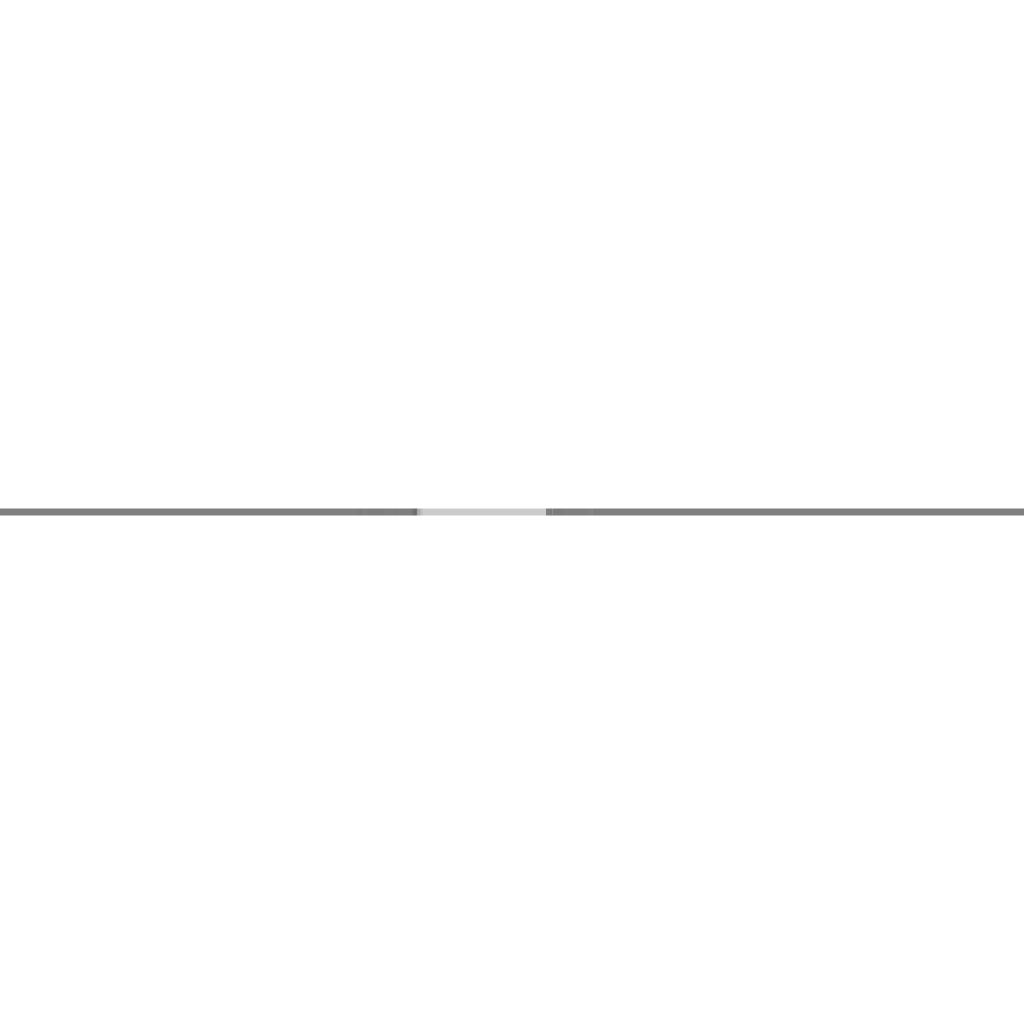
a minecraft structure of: Indianapolis Colts Logo